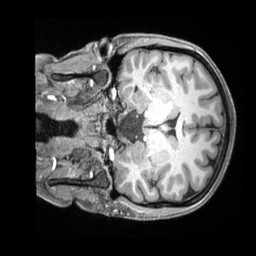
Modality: T1w
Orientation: coronal
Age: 31
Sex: female
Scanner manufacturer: siemens
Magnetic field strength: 3 T
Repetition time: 2.4 s
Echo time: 0.00226 s